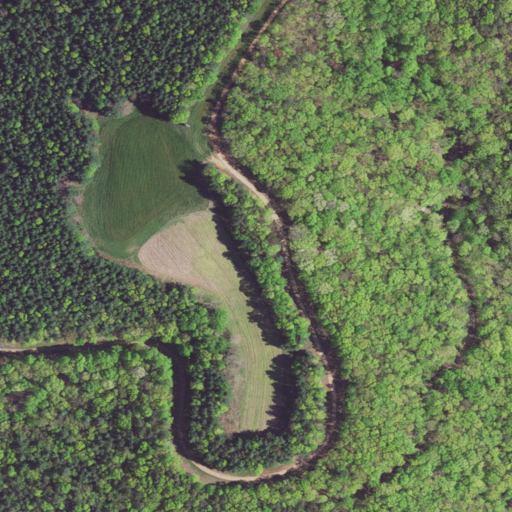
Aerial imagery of mountain in Virginia named Rich Hill containing deciduous forest, evergreen forest, open development, mixed forest, grassland, pasture, and low intensity development